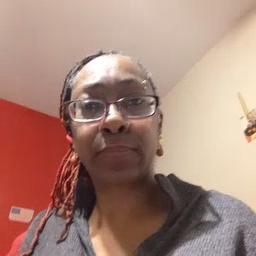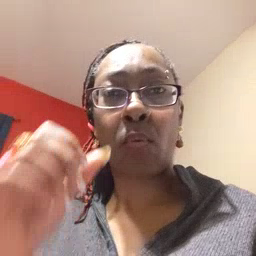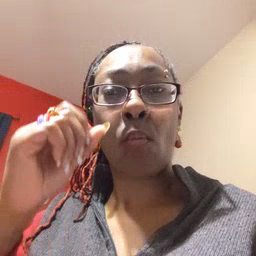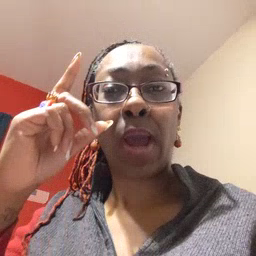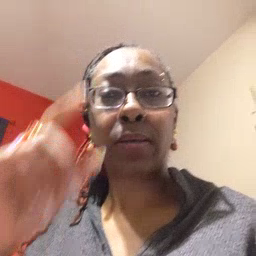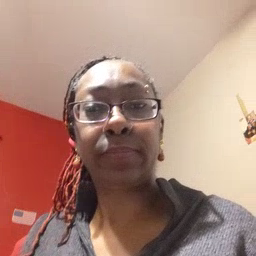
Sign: awake